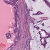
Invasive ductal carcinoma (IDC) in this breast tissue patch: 1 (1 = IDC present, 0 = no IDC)